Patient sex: F
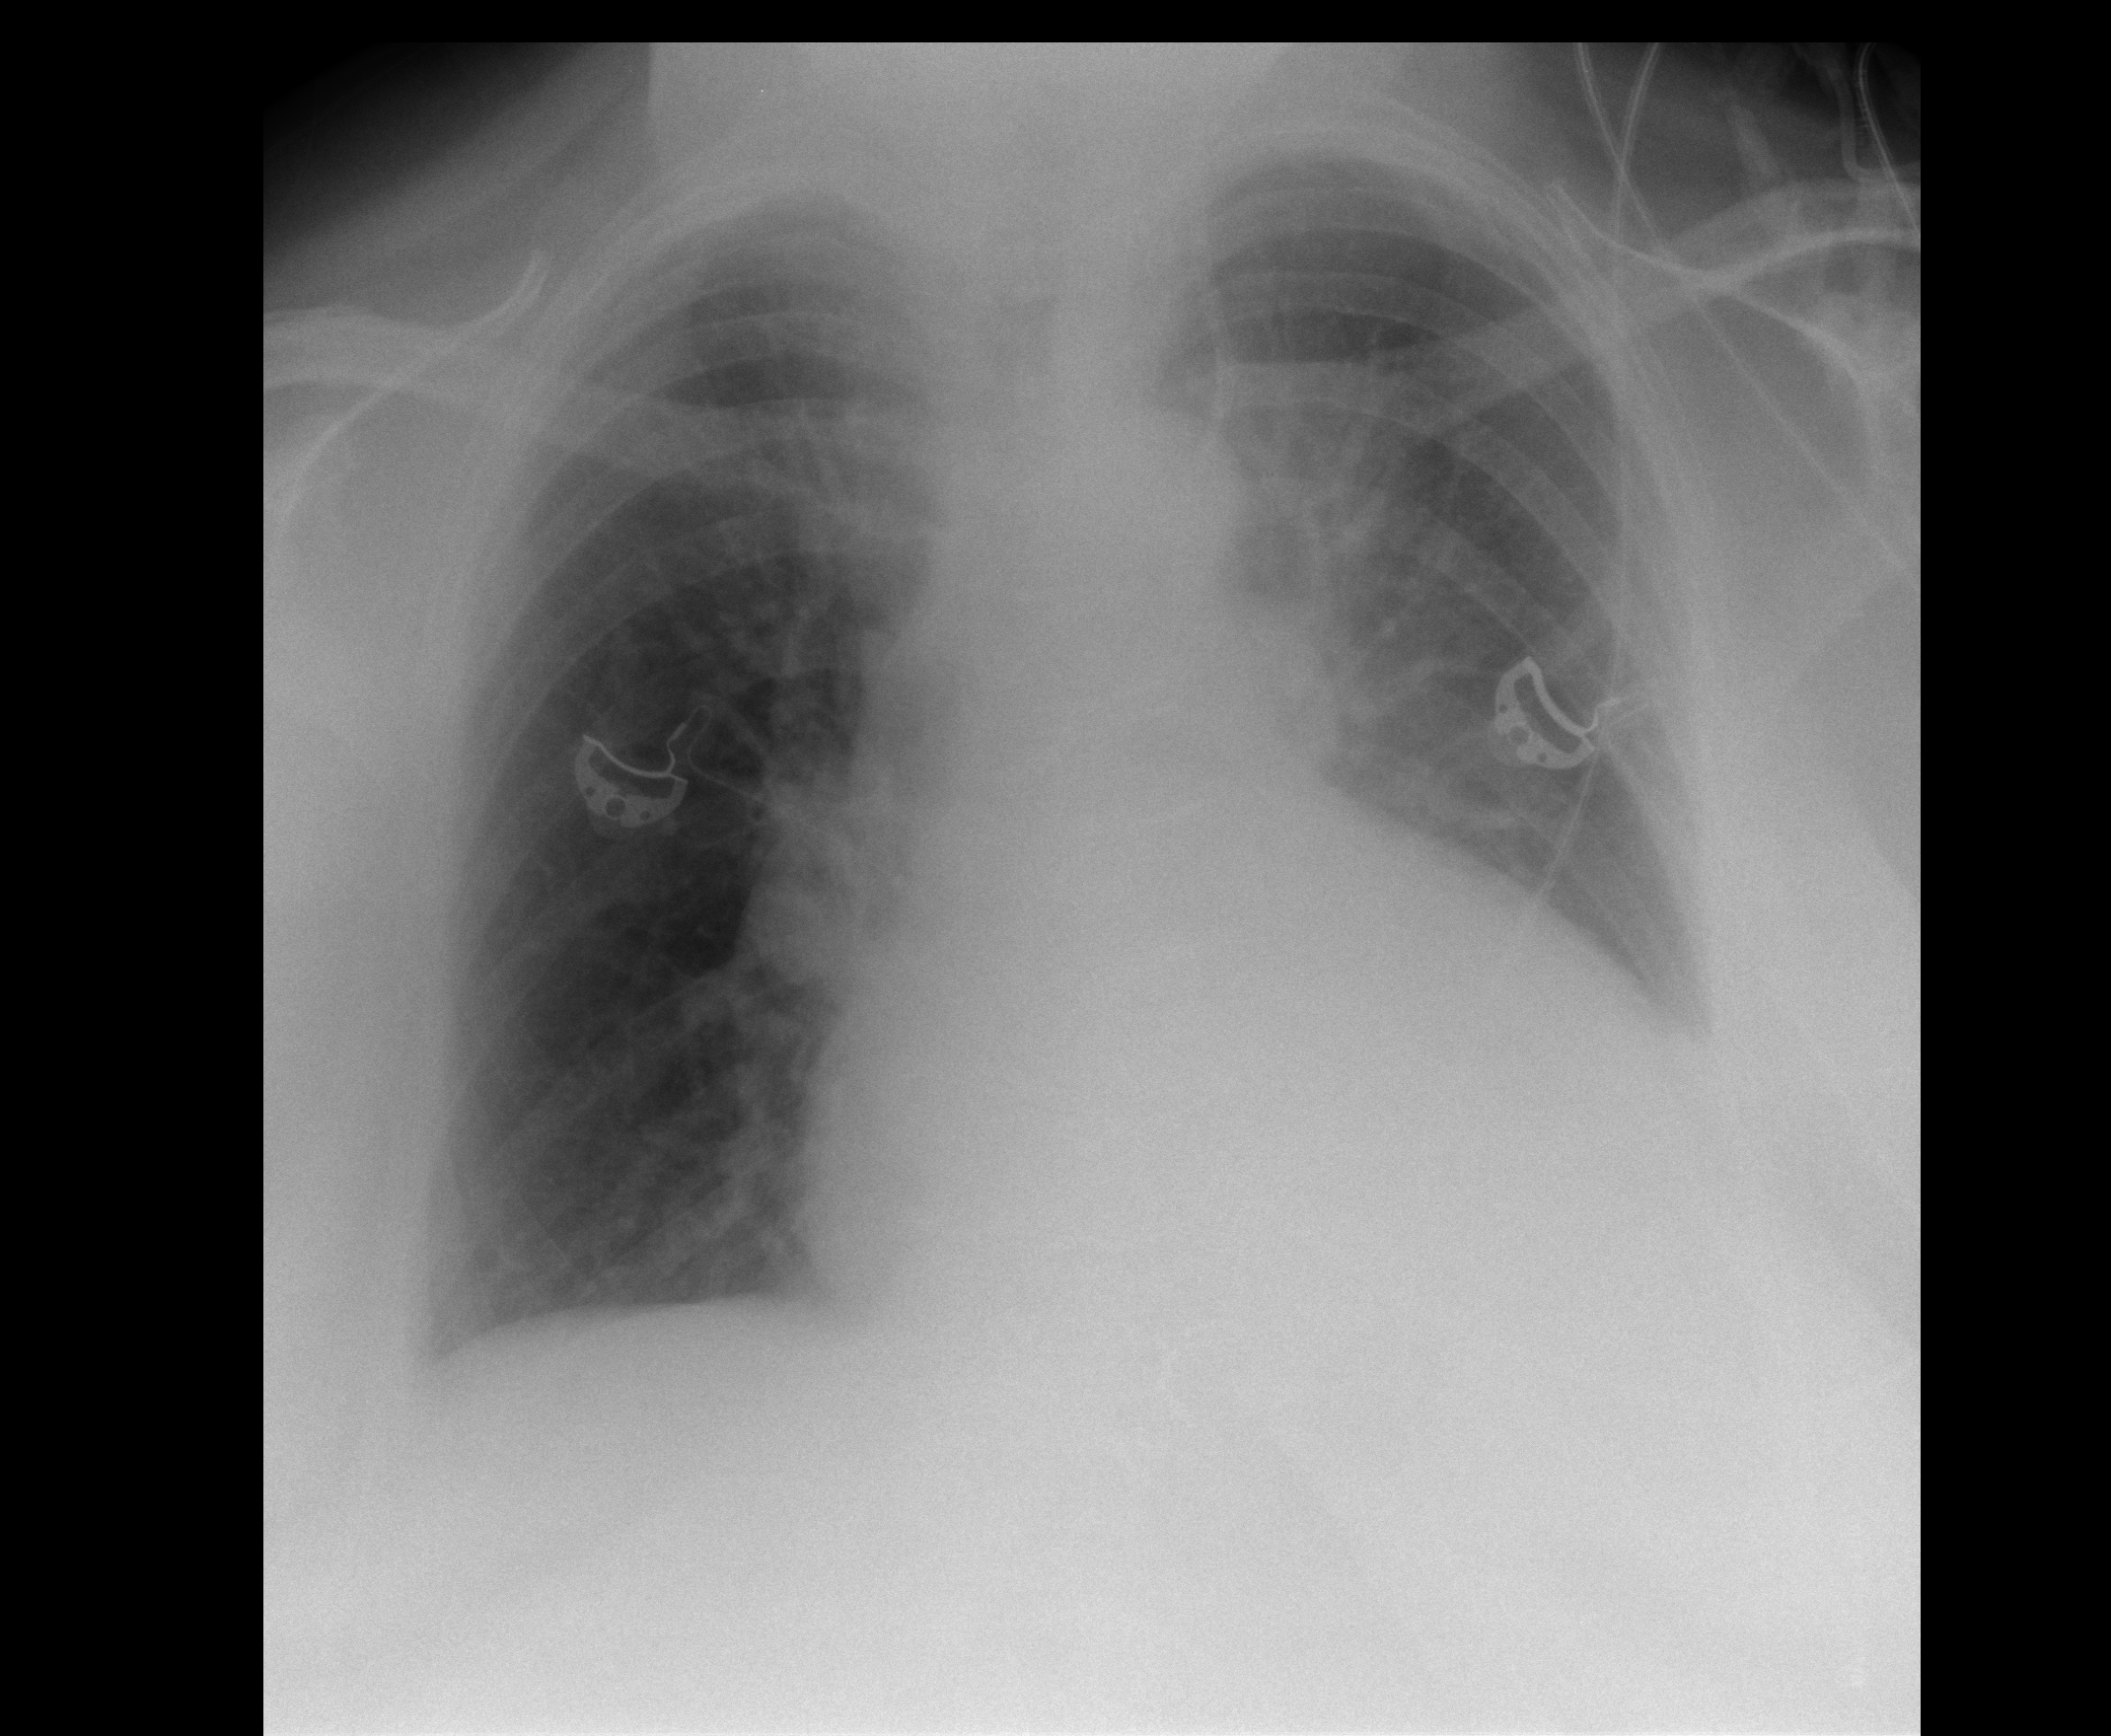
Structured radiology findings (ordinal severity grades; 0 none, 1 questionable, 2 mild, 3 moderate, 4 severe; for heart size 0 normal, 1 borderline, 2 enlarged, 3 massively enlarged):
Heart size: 2
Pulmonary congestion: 2
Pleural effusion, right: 1
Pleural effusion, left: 2
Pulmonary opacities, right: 0
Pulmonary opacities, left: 0
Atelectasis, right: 0
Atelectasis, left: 1